Aerial crown-view tile of a tropical tree (Barro Colorado Island, Panama), acquired 20241014:
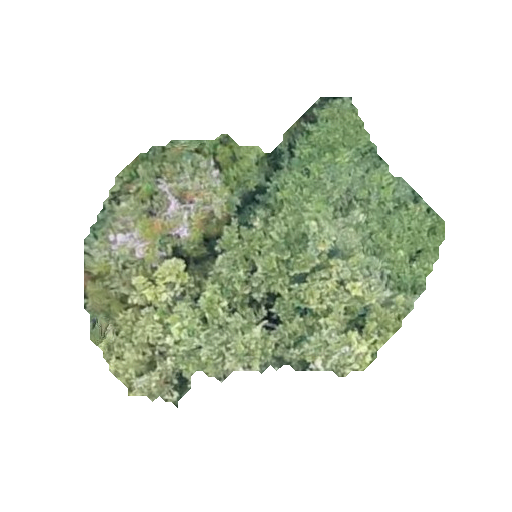
Species: Anacardium excelsum
GBIF accepted scientific name: Anacardium excelsum
Crown area: 115.761 m²